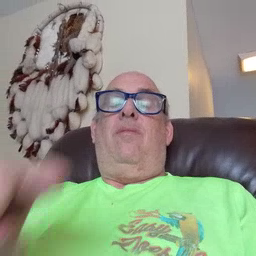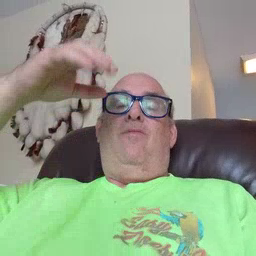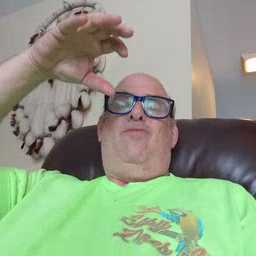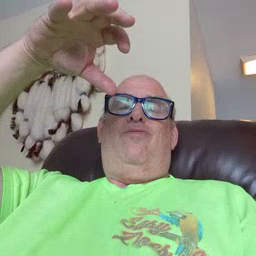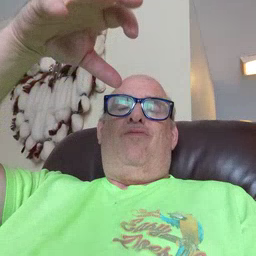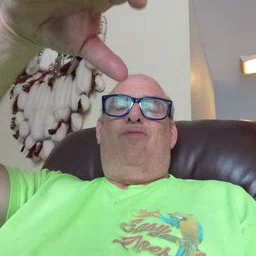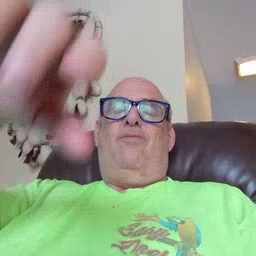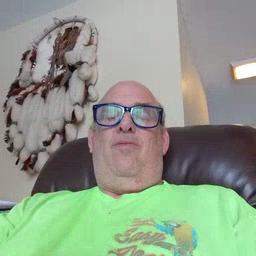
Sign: helicopter